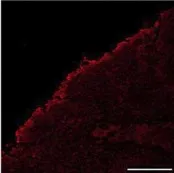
Functional characterization of DUOX2 mutation R1059C. (A) H202 generation by DUOX2 WT and DUOX2 R1059C in H661-DUOXA2 cells; stimulation with PMA (10Ong/m1) and thapsigargin (1 kM); empty vector served as negative control. Error bars +/- standard deviation (n = 9); Brown-Forsythe and Welch one-way ANOVA with Dunnett's T3 post hoc test **I3 5 0.005.
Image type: pathology (immunostaining)